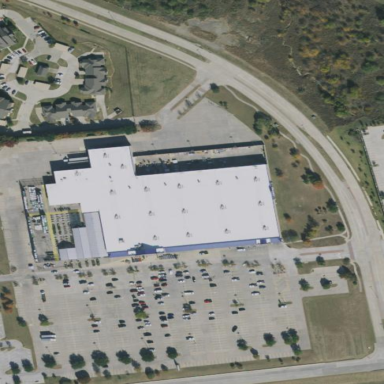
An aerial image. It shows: Flat-roofed retail building.